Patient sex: M
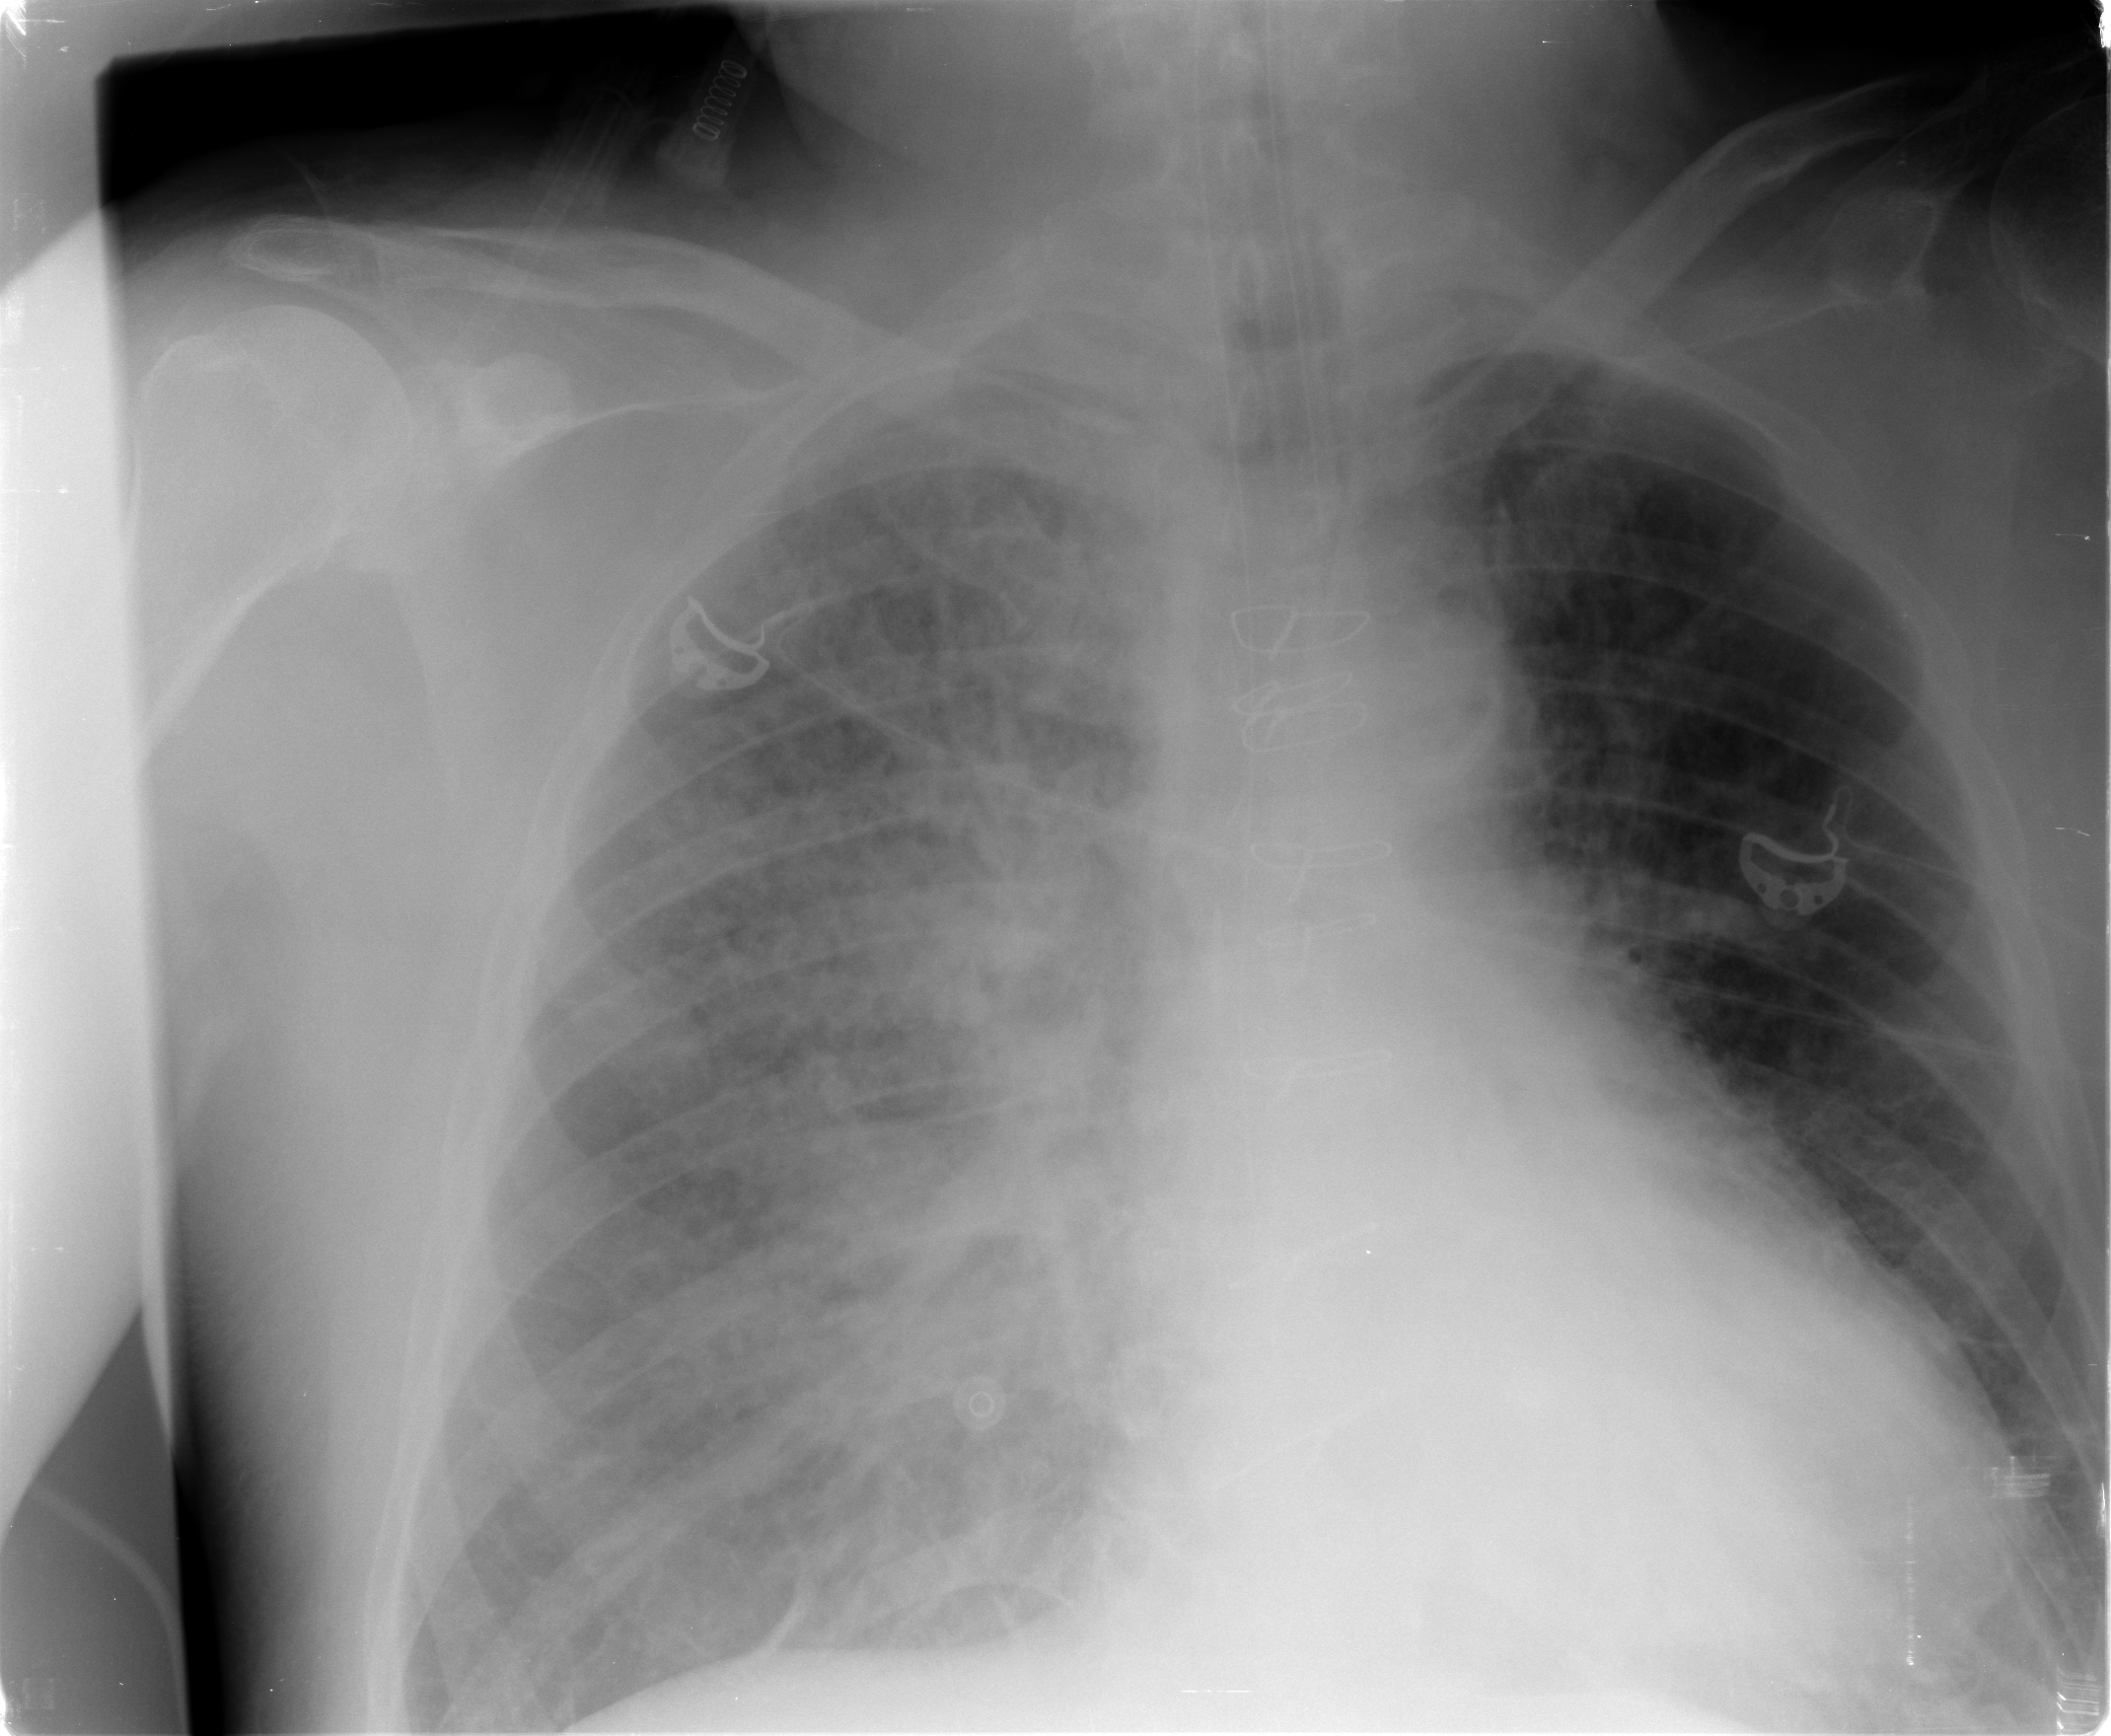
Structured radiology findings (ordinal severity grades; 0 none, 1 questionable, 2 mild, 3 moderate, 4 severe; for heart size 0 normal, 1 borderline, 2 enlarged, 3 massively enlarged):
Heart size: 2
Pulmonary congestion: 2
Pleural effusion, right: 0
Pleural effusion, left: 0
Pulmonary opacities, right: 3
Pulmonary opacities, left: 1
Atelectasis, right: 3
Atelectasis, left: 2